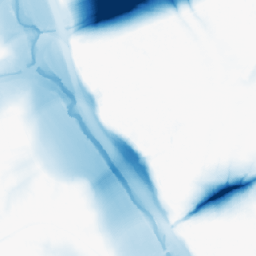
Category: morphological
Decomposition family: morphological
Decomposition parameters: operation: closing
size: 50
Upsampling method: area
Upsampling parameters: scale: 4
Upsampling scale: 4